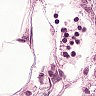
Metastatic tissue present: no